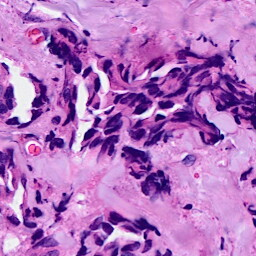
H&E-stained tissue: Breast